Question: I just downloaded Visual Studio 2012 and when I started my preprocessor directive
'''
#using <iostream>
'''
I get an error message saying "Error: cannot open metadata file "iostream". Anyone know what might be causing this issue? Thanks so much!

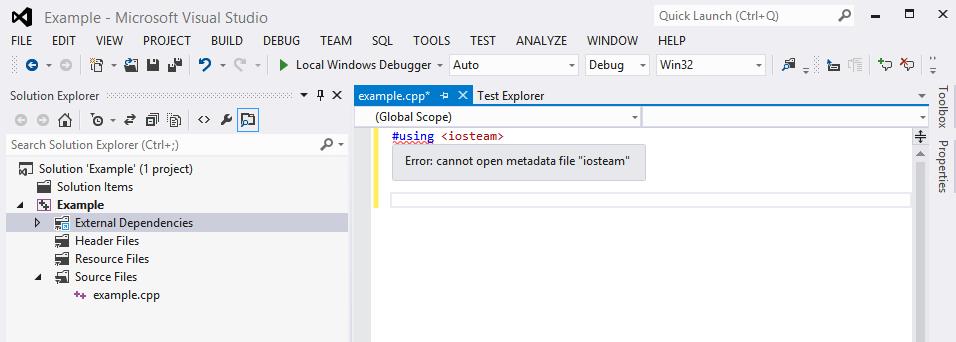
Answer: For C++, you want '#include <iostream>' instead of '#using <iostream>'. #Using is a c# thing for the most part.